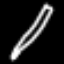
Label: pencil